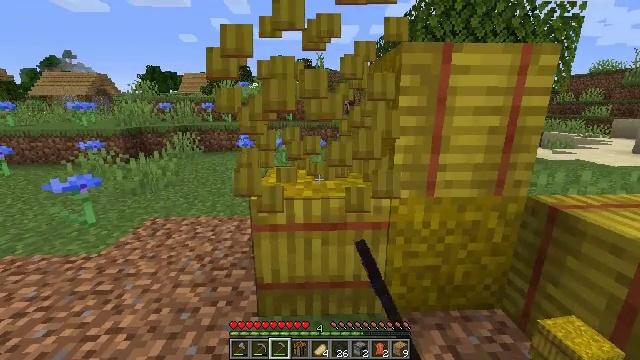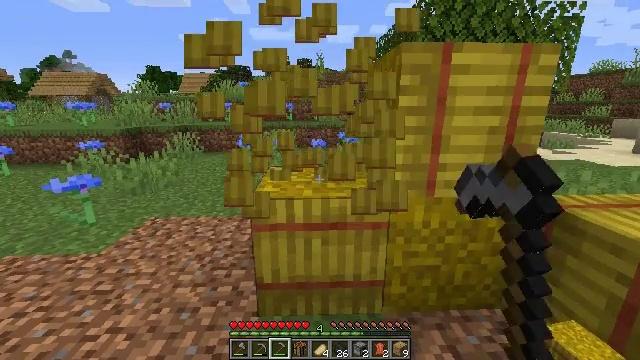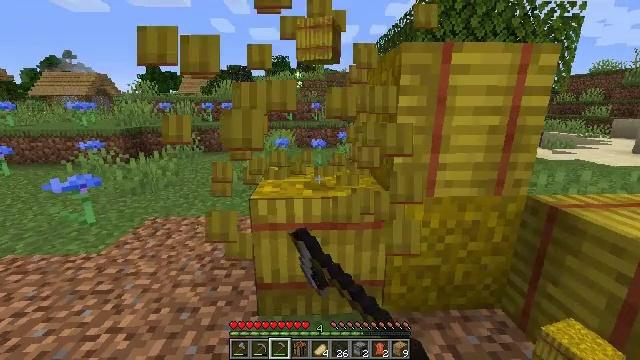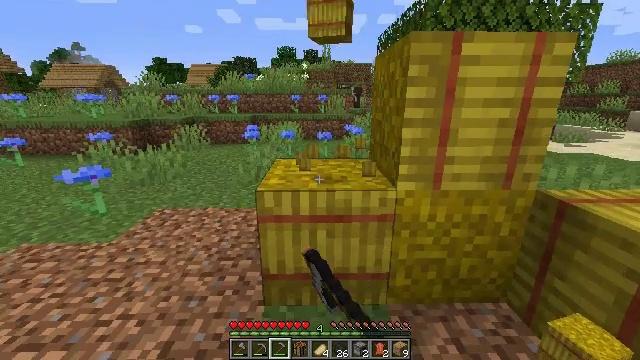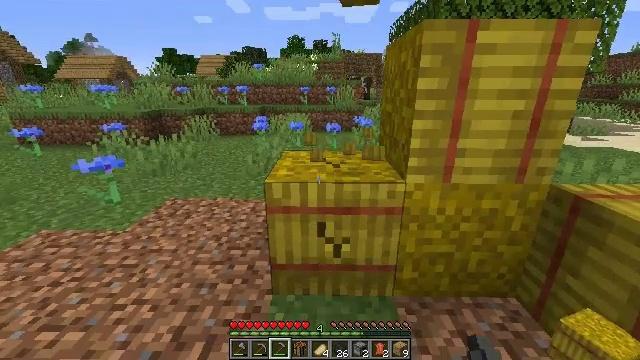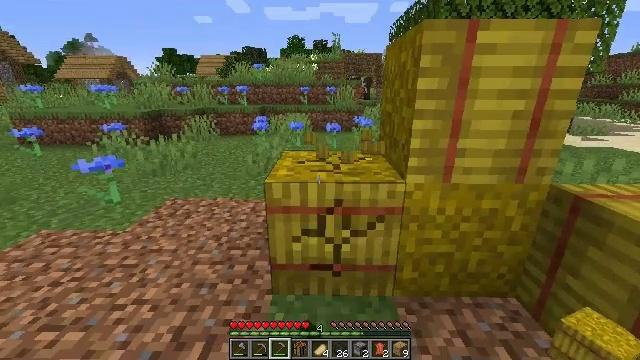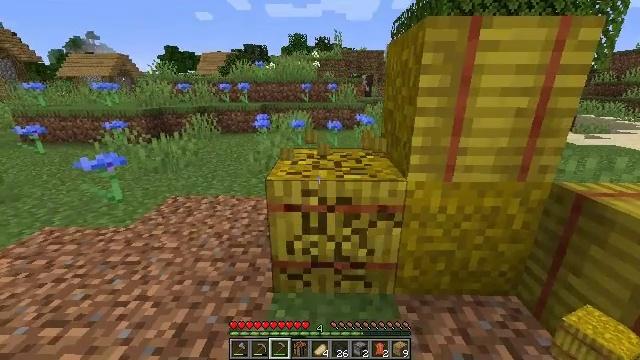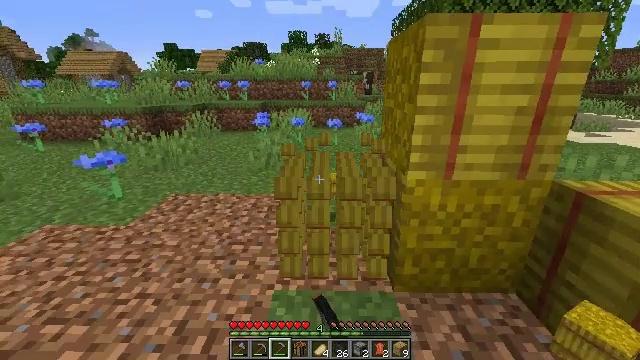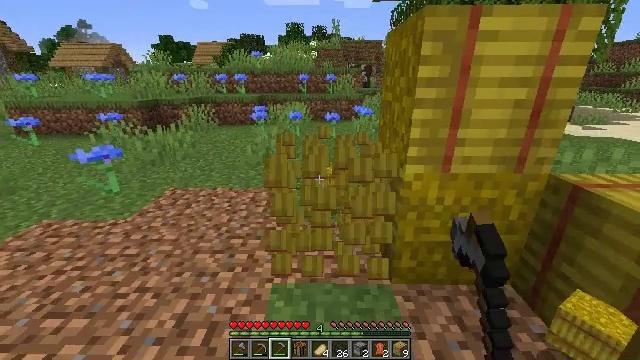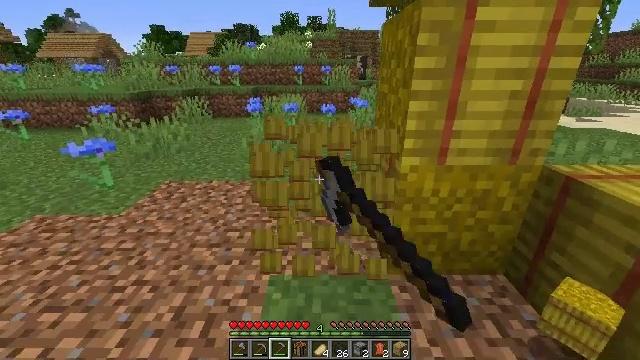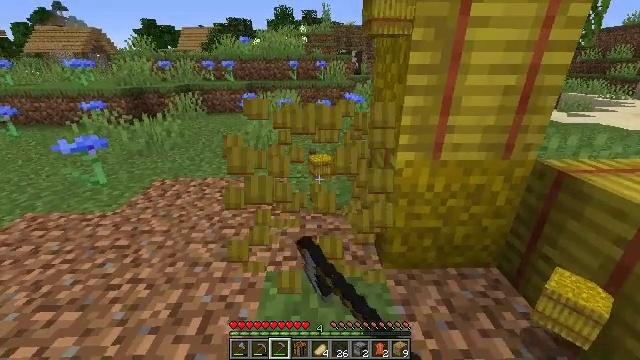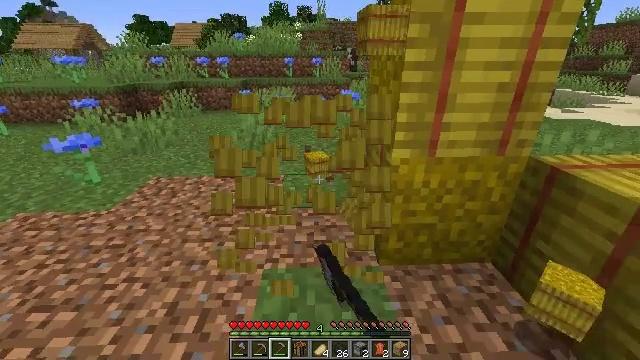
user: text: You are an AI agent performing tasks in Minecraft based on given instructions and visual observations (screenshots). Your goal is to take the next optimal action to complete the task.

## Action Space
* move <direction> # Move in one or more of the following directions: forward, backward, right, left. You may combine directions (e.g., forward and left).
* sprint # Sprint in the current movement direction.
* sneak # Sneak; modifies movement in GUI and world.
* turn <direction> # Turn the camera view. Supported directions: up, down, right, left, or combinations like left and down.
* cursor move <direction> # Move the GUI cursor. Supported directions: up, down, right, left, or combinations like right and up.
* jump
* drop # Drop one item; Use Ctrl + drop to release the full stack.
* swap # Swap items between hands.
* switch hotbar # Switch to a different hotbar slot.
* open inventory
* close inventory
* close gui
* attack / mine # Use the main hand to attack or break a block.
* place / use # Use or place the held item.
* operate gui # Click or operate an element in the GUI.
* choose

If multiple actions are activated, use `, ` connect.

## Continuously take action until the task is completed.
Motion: motion action
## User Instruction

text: Gather hay blocks from the farm.
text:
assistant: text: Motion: attack / mine
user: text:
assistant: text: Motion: attack / mine
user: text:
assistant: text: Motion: turn left and down, attack / mine
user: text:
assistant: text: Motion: turn left and down, attack / mine
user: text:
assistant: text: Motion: attack / mine
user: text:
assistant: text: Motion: attack / mine
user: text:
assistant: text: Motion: attack / mine
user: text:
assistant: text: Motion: turn down, attack / mine
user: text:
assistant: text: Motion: turn down, attack / mine
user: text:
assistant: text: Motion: turn right, attack / mine
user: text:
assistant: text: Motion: attack / mine
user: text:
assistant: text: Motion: attack / mine